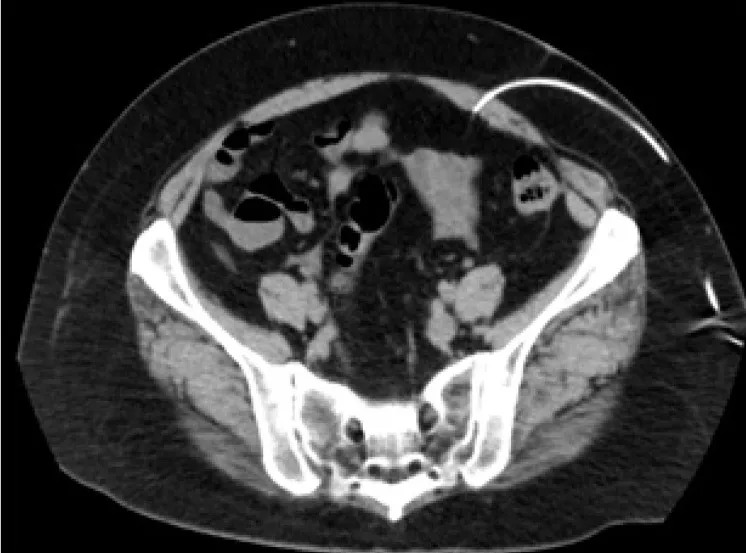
CT image of the route of the shunt. . The shunt tube ran through the left flank to the abdominal cavity.
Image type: radiology (ct)